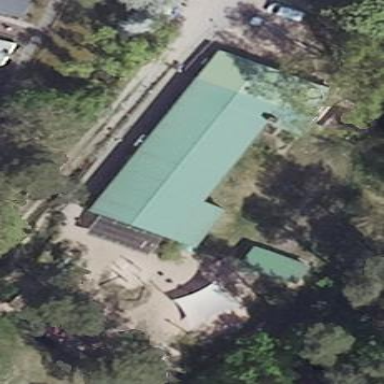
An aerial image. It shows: Kindergarten building.